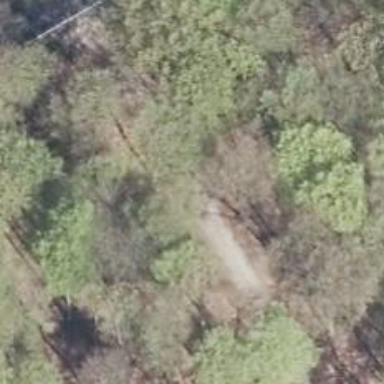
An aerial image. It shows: Compacted track road with grade3 tracktype.